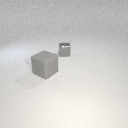
large gray rubber cube in front of small gray metal cube